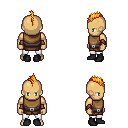
a pixel art fantasy rpg character, male body template, human, tanned skin, leather chest armor, white pants, light blonde mohawk hairstyle, cloth bracers, black shoes, four views (front, back, left, right), 2x2 character sprite sheet, small pixel art, hard edges, no anti-aliasing